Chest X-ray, AP view. Patient: 72 years old, sex M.
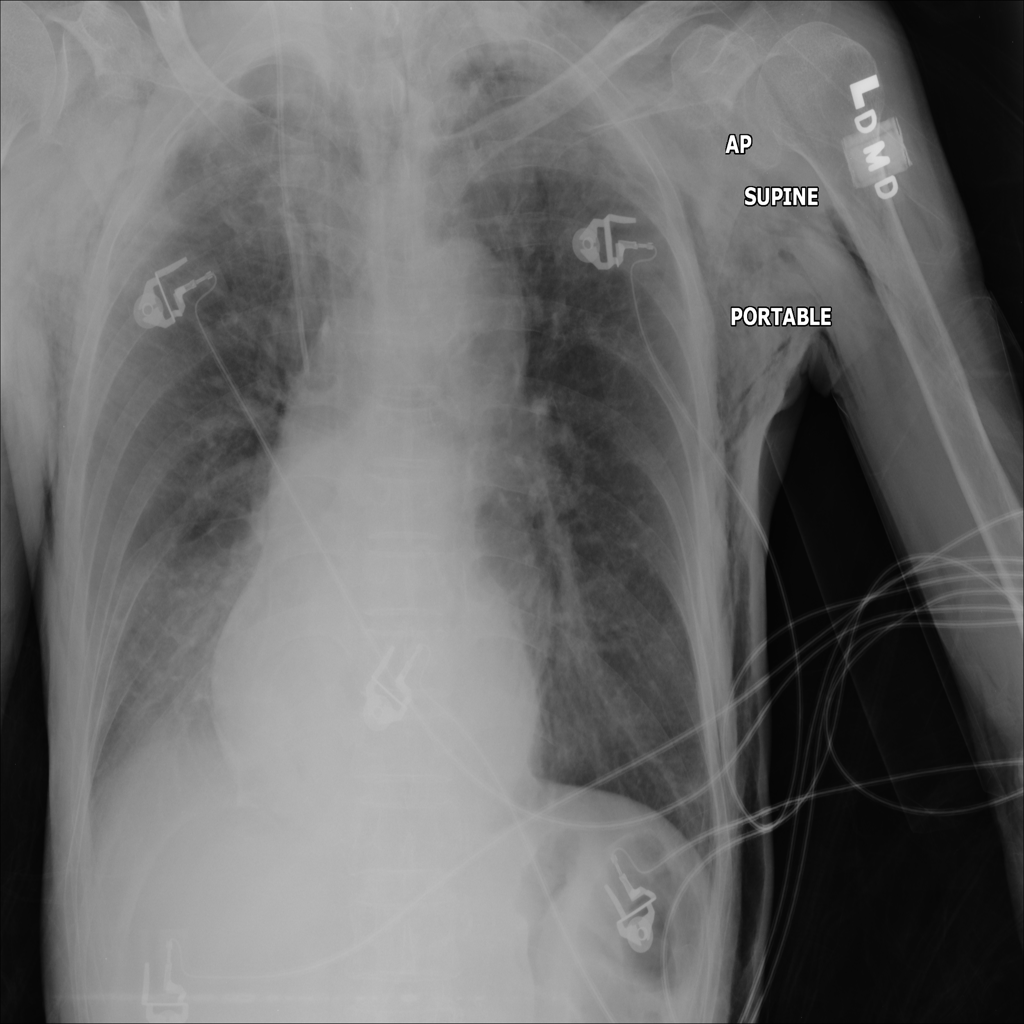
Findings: Consolidation, Emphysema